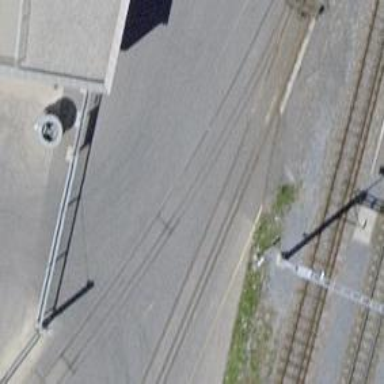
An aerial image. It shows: Railway level crossing.